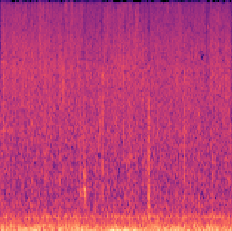
Sound class: Rain